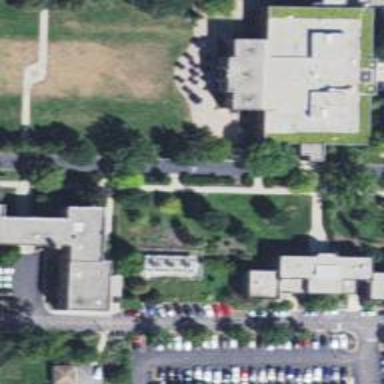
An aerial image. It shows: University building.